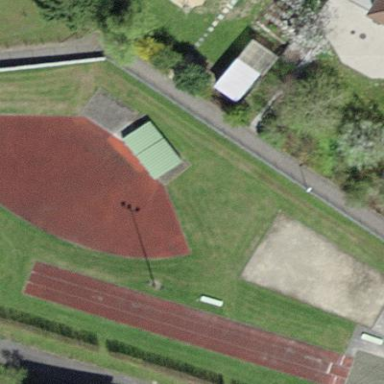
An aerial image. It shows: Athletics pitch designated for leisure land.